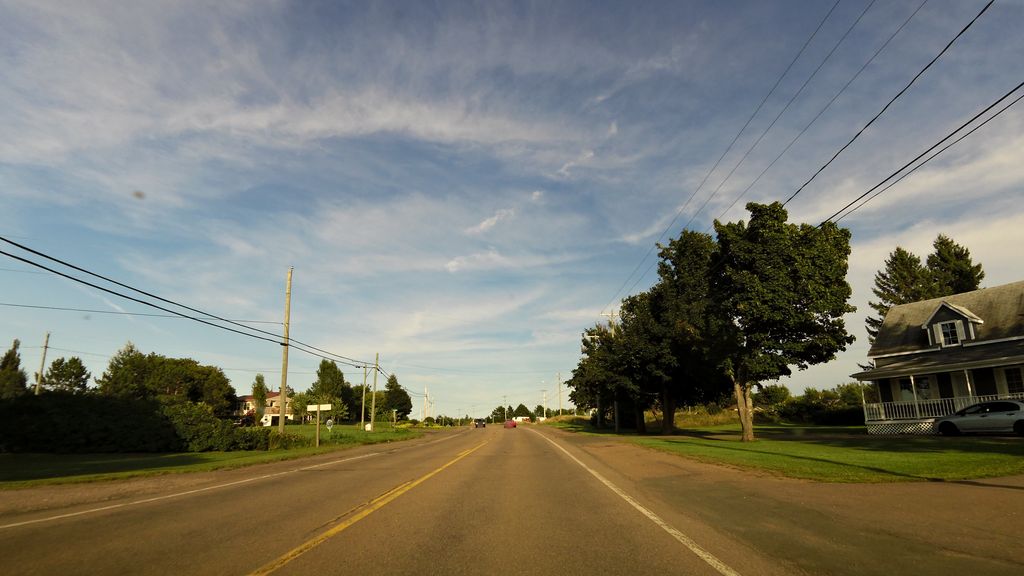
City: charlottetown